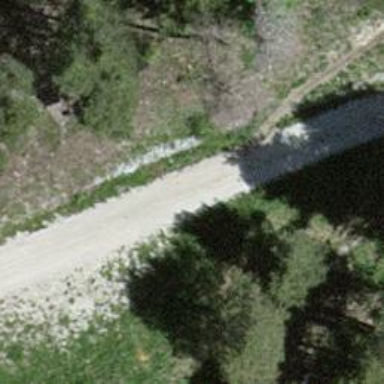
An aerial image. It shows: Gravel track road.